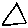
Label: triangle